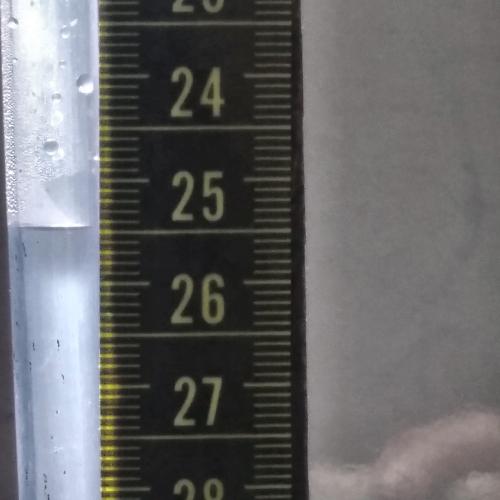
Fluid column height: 25.5 cm